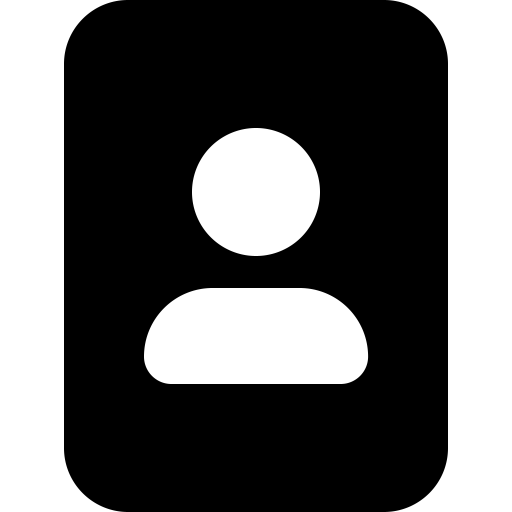
Tags: icon, FontAwesome, fa-icon, solid, image, portrait